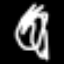
Label: squiggle